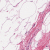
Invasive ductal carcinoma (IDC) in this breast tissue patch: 0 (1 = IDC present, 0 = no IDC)